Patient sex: M
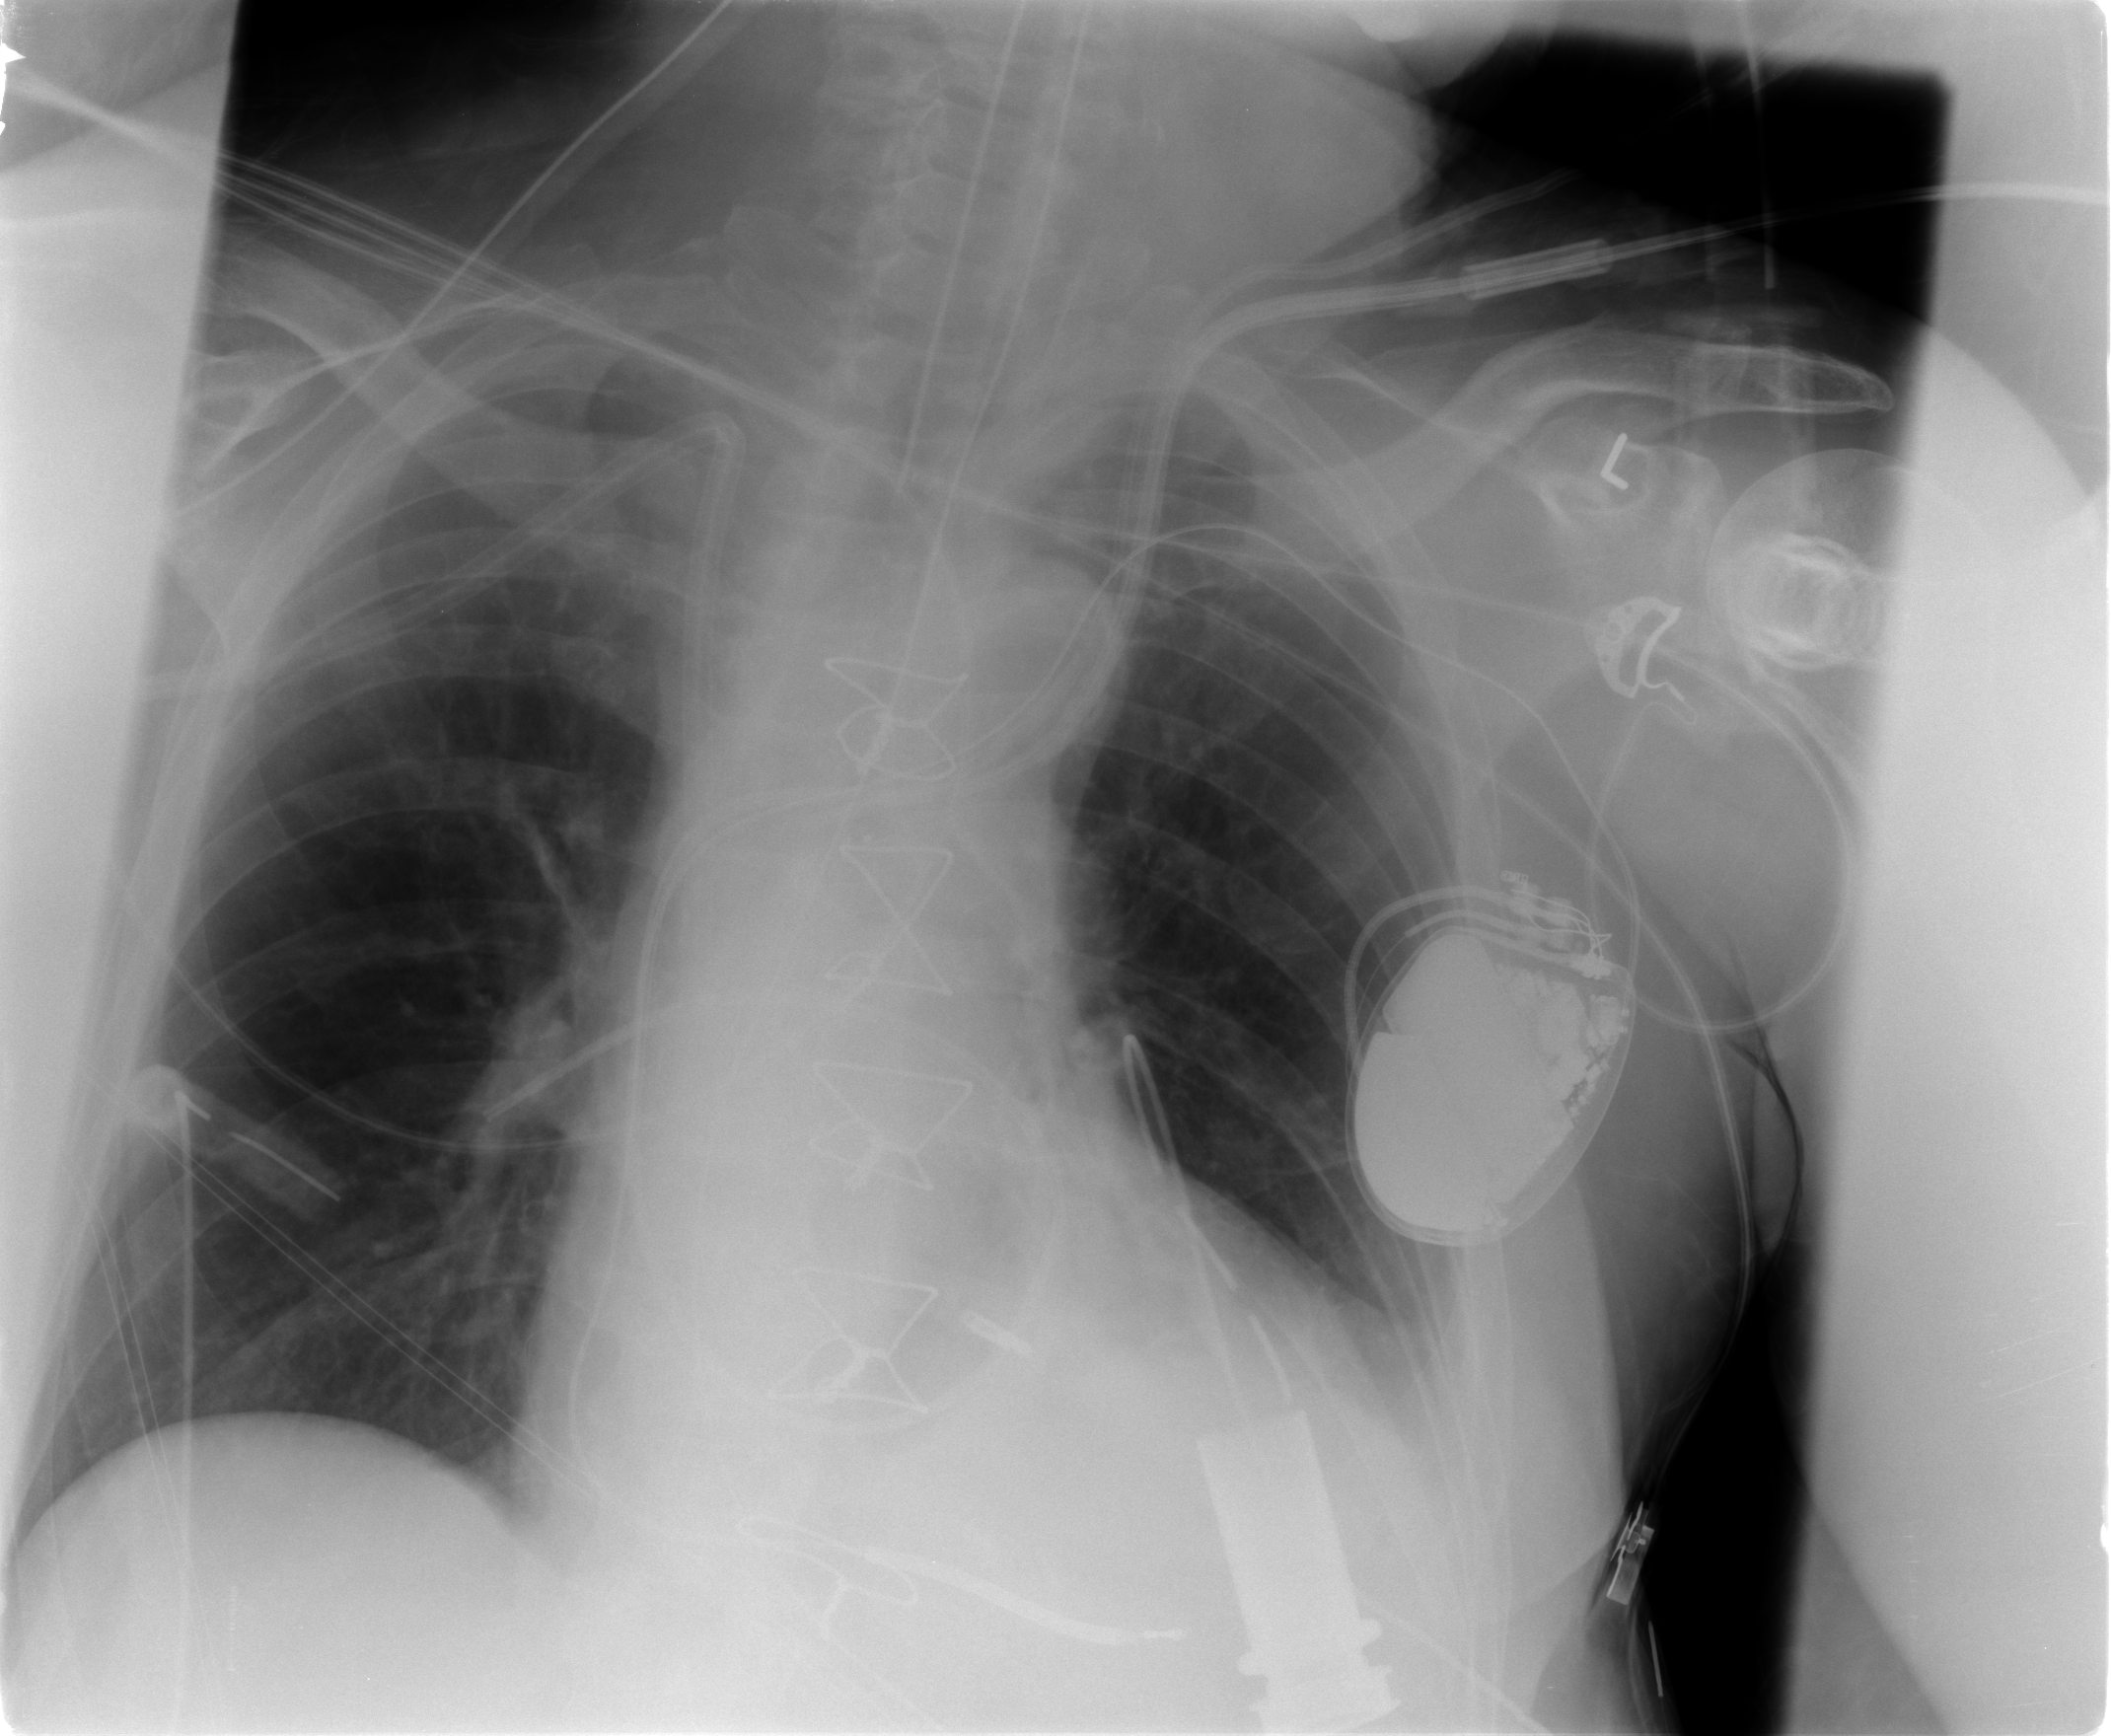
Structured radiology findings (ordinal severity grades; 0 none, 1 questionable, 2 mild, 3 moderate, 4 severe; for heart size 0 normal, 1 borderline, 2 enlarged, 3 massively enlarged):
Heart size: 2
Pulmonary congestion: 1
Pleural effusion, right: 0
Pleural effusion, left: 2
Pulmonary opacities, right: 0
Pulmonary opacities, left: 0
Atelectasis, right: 0
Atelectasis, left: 2